Field crop: maize
Growth stage: 2
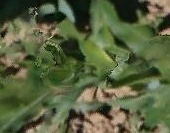
Species: maize